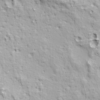
Label: not_dusty